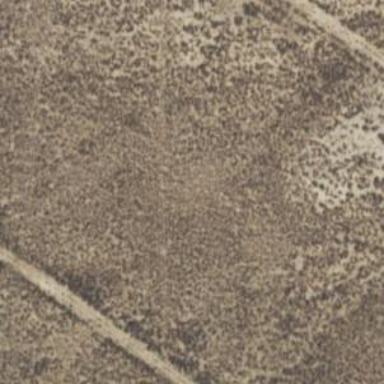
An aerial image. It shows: Raceway with dirt surface.